Question: I want to use flex property to have a list in two columns and become one column when the content of each item is out of the display.
'''
<!DOCTYPE html>
<html lang="en">
<head>
<meta charset="UTF-8" />
<style>
.flexcontainer {
display: flex;
flex-wrap: wrap;
}
.leftflex,
.rightflex {
box-sizing: border-box;
flex: 50%;
}
body {font-size: 30px;}
</style>
</head>
<body>
<ul class="flexcontainer">
<span class="leftflex">
<li>1 Lorem, ipsum.</li>
<li>2 Lorem, ipsum.</li>
</span>
<span class="rightflex">
<li>3 Lorem, ipsum.</li>
<li>4 Lorem, ipsum.</li>
</span>
</ul>
</body>
</html>
'''

but there are two problems here:
1. When I make the screen size smaller, each item becomes two lines but I want to have a single column before this happens. I want this: but I've got this: If I set white-space: nowrap; for the list, the text won't wrap even in single column and it a is problem for long items: I know I can use @media (max-width: #px) but I want to change flex and wrap properties based on content not screen size only.
2. Apparently flex does not consider bullet of list in fitting contents and I don't know how to fix this (I tried to use calc function to set flex: calc(50%-10px) but didn't work.) :
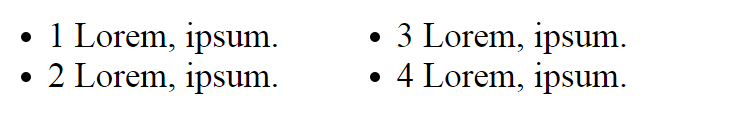
Answer: 1. The problem is with flex-basis. If you remove flex: 50% (which basically means flex-grow: 1 and flex-basis: 50%), you will essentially set flex-basis back to auto, and get the 1 column before the text begins wrapping. (might want to keep flex-grow so the whole container stills takes up a whole row).
2. As for the bullets, you can specify list-style-position: inside, that will get rid of that weird overlap thing.
'''
.flexcontainer {
display: flex;
flex-wrap: wrap;
list-style-position: inside;
}
.leftflex,
.rightflex {
box-sizing: border-box;
flex-grow: 1;
}
'''